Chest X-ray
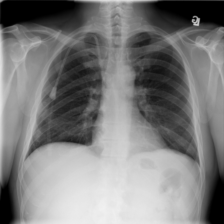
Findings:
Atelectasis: negative
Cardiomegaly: negative
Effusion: negative
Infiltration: negative
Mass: negative
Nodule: negative
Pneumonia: negative
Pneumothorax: negative
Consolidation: negative
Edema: negative
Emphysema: negative
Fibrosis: negative
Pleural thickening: negative
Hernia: negative